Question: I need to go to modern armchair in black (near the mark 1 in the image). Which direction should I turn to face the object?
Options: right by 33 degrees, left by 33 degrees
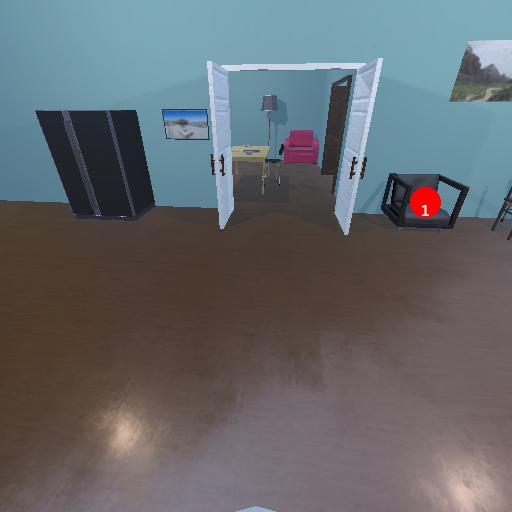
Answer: right by 33 degrees